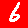
Digit: 6